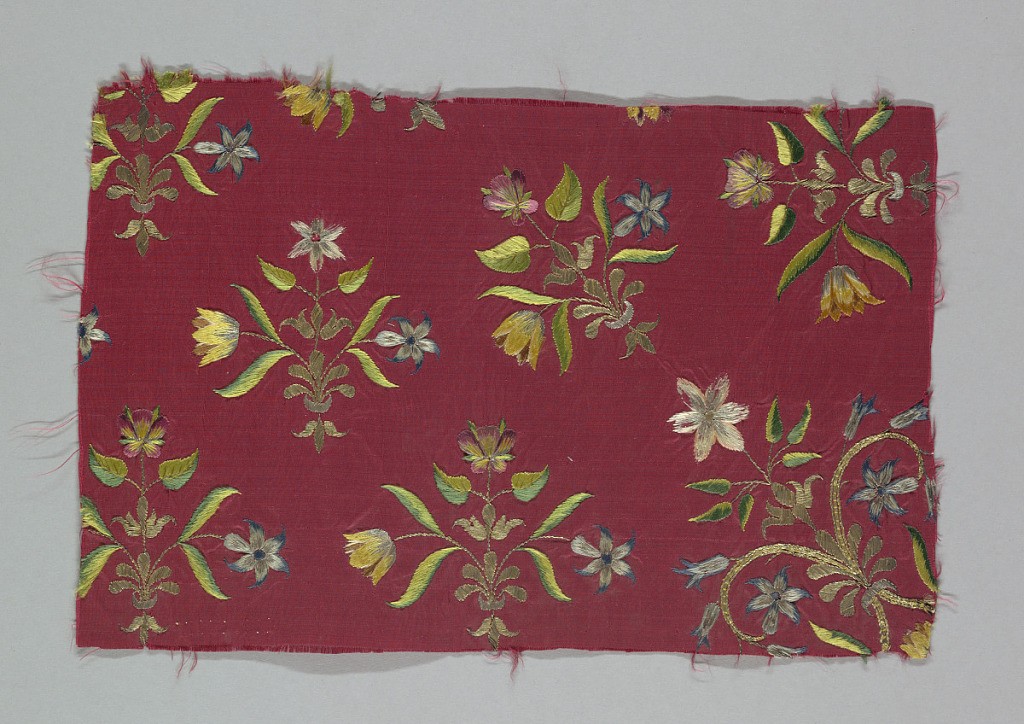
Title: Fragment
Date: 18th century
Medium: silk, metallic thread Technique: satin and stem stitch embroidery on taffeta
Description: Red taffeta embroidered in floral design in polychrome silks, and gold and silver wound on silk cord. Satin and stem stitches.